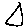
Label: triangle